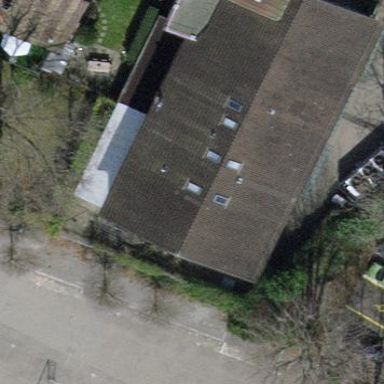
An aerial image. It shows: Gabled building with grey roof and light blue exterior.